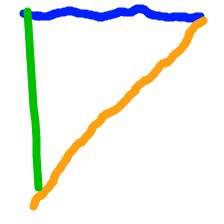
Shape: triangle